Sex: M
Age: 45
Scanner: Avanto
Primary tumour origin: Unverified
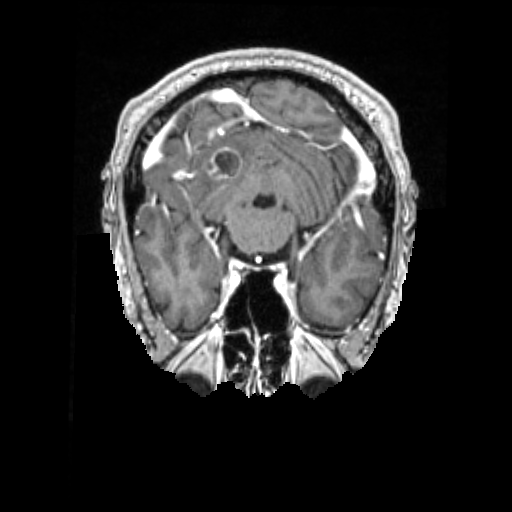
Segmented lesion volume (cc): 4.015
Number of lesion components: 1